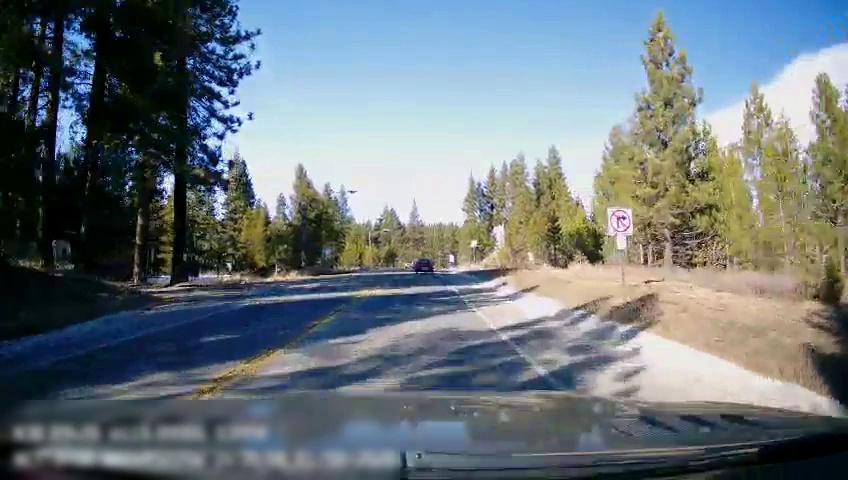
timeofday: Day
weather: Sunny
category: Drivable Space
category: Vehicles | Car
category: Lanes | Alternate Lane
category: Lanes | Opposite Lane
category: Lanes | Current Lane
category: Lanes | Current Lane
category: Traffic | Signs